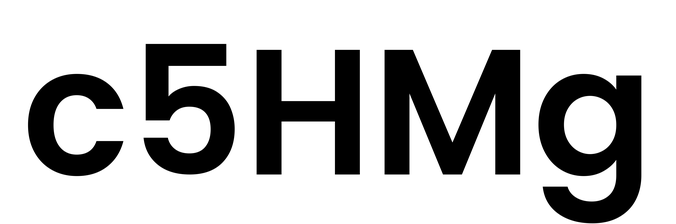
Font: Poppins-SemiBold